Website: lowes
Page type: review-order
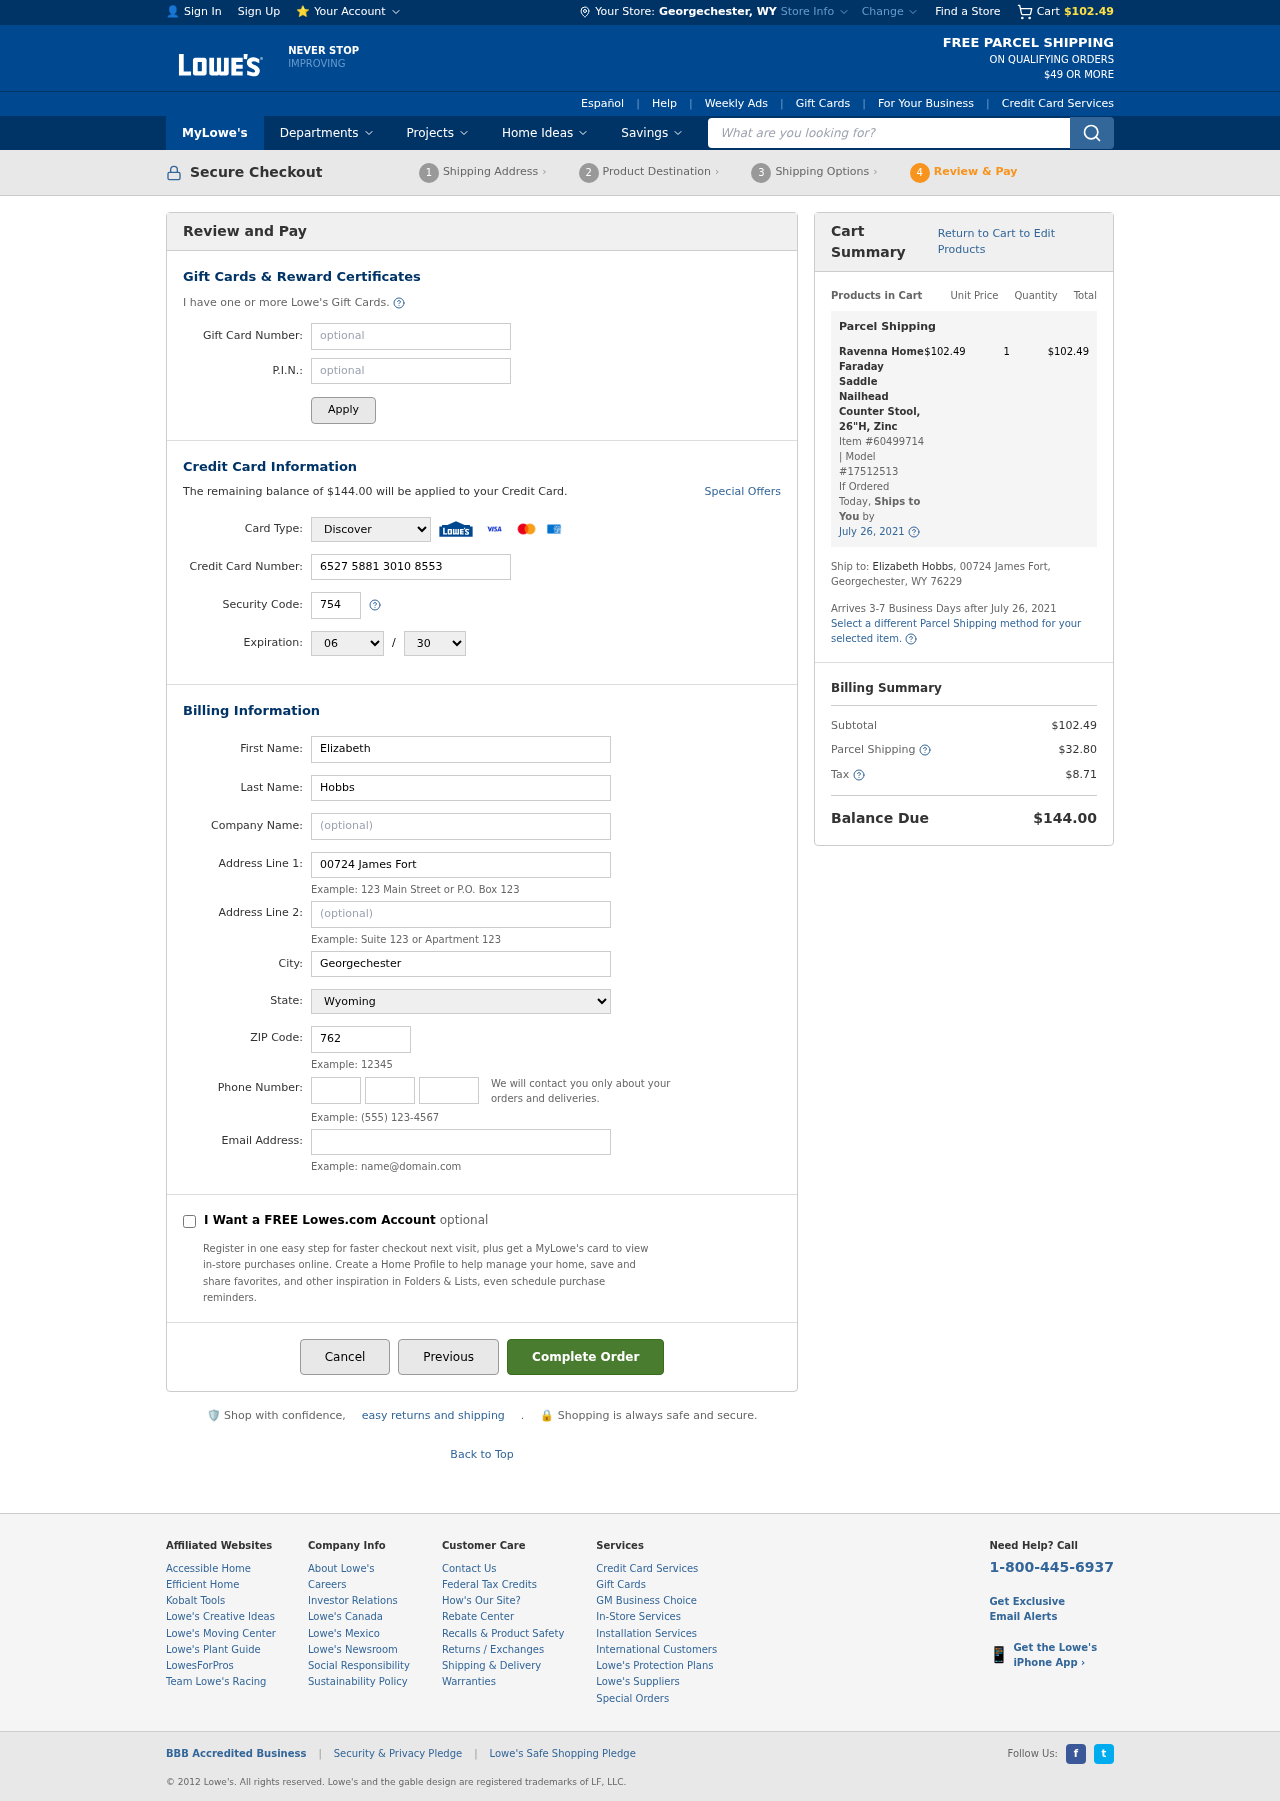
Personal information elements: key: PII_CARD_CVV
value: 754
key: PII_CARD_EXPIRY_MONTH
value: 06
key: PII_CARD_EXPIRY_YEAR
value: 30
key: PII_CARD_NUMBER
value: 6527 5881 3010 8553
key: PII_CARD_TYPE
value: Discover
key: PII_CITY
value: Georgechester
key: PII_CITY_STATE
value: Georgechester, WY
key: PII_EMAIL
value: elizabeth_hobbs@gmail.com
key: PII_FIRSTNAME
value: Elizabeth
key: PII_LASTNAME
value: Hobbs
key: PII_PHONE_AREA
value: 283
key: PII_PHONE_PREFIX
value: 618
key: PII_PHONE_SUFFIX
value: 6118
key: PII_POSTCODE
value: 76229
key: PII_STATE
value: Wyoming
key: PII_STREET
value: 00724 James Fort
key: PII_STREET2
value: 00724 James Fort
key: PII_FULLNAME2
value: Elizabeth Hobbs
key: PII_STATE_ABBR
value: WY
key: PII_POSTCODE_FULL
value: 76229
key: PII_CITY_STATE_ZIP
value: Georgechester, WY 76229
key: PII_POSTCODE_NUMERIC
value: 76229
Product elements: key: PRODUCT1_NAME
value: Ravenna Home Faraday Saddle Nailhead Counter Stool, 26"H, Zinc
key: PRODUCT1_PRICE
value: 102.49
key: PRODUCT1_QUANTITY
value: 1
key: PRODUCT1_ITEM_NUMBER
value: Item #60499714
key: PRODUCT1_MODEL_NUMBER
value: Model #17512513
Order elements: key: ORDER_SUBTOTAL
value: $102.49
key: ORDER_BALANCE_DUE
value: $144.00
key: ORDER_SHIPPING_DATE
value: July 26, 2021
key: ORDER_ITEM_TOTAL
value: $102.49
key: ORDER_SHIPPING_DATE2
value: July 26, 2021
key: ORDER_SHIPPING_COST
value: $32.80
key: ORDER_TAX
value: $8.71
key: ORDER_TOTAL
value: $144.00
Search elements: key: HEADER_SEARCH
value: What are you looking for?